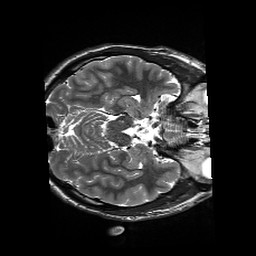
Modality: T2w
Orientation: axial
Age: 21
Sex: male